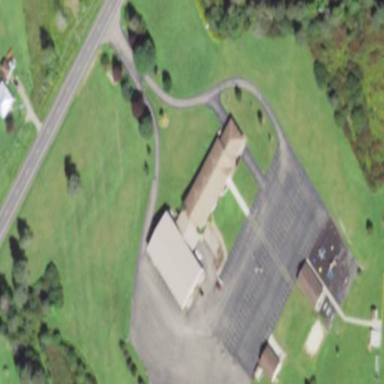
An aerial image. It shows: Building that is place of worship.